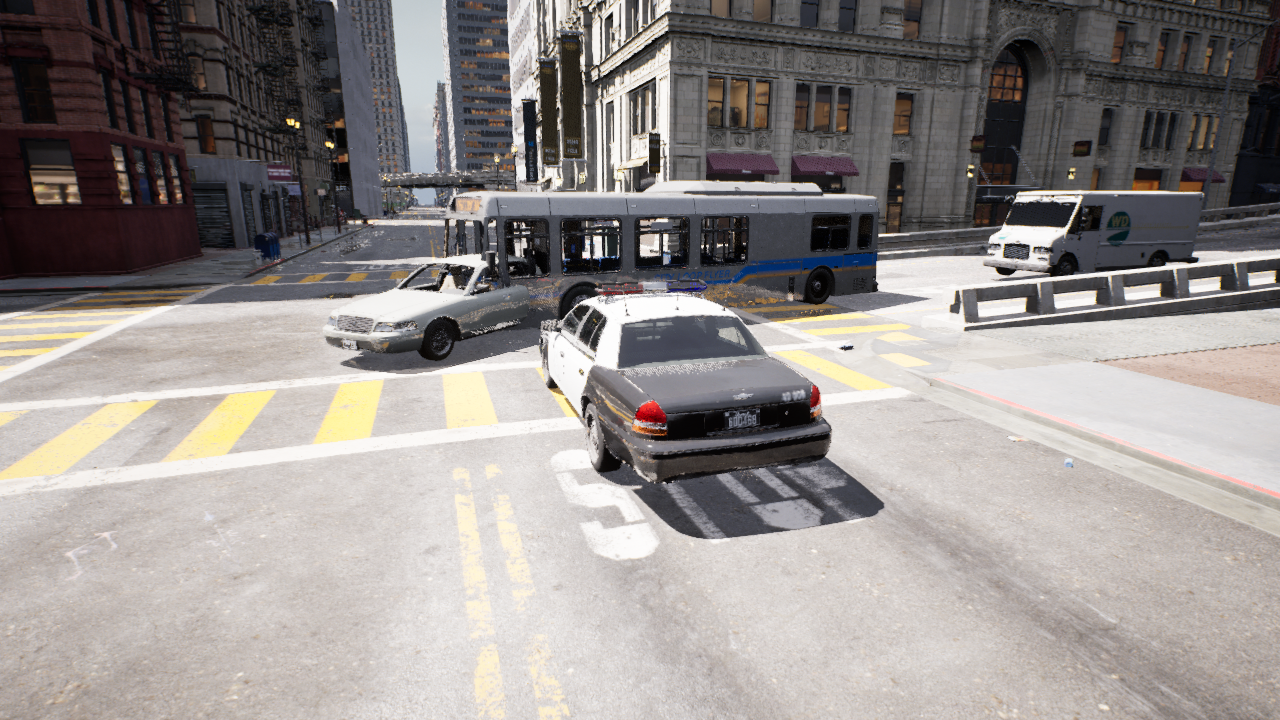
Venue: residential
Lighting: clear day
Vehicle rig: sedan